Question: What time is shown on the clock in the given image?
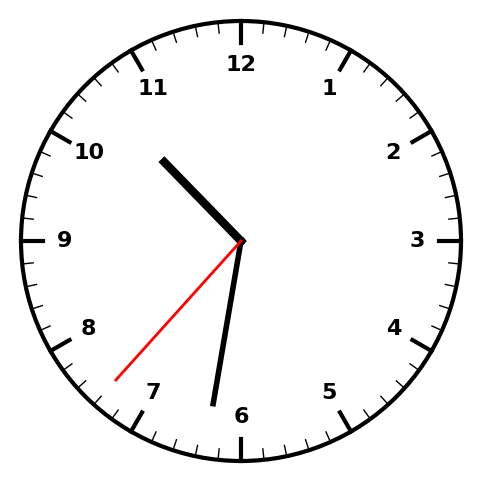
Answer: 10:31:37